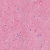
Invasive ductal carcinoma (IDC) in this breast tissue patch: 1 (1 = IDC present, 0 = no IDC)